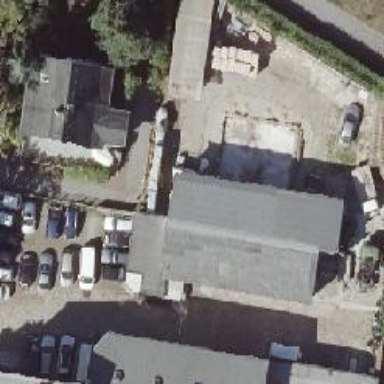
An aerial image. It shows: Commercial building with gabled roof.